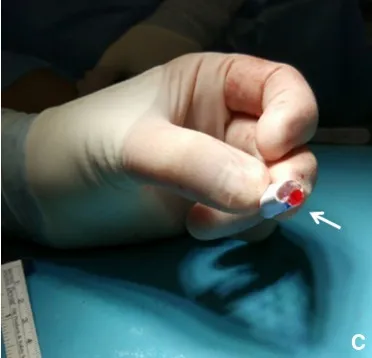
(C) Defining final samples: once the desired shape is set, the tourniquet pieces are fixed together with a 4-0 prolene suture and then covered with a Gore-Tex vascular prosthesis (arrow).
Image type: medical_photograph (other_medical_photograph)